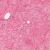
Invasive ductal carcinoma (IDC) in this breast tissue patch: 0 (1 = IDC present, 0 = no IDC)